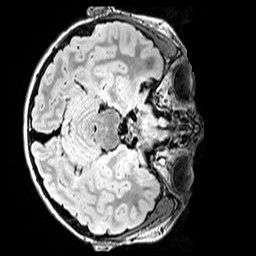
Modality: FLAIR
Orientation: axial
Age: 11
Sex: male
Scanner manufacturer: siemens
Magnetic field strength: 3 T
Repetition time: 5 s
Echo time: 0.388 s